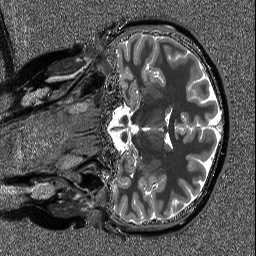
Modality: T1map
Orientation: coronal
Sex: female